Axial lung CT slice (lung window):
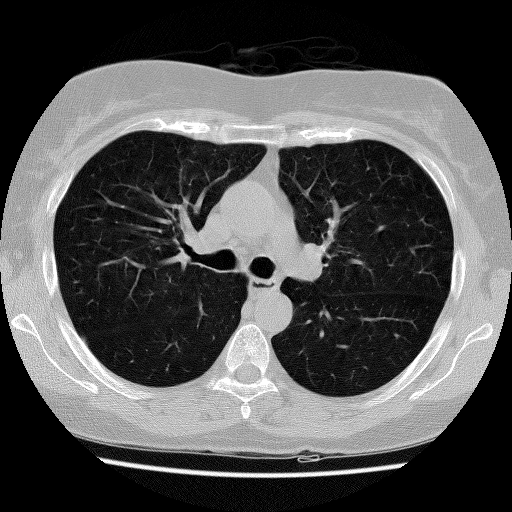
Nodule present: no